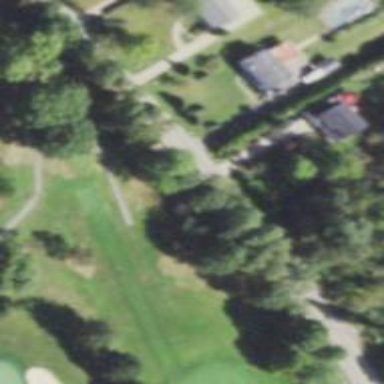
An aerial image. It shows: Path for both road and golf.